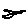
Label: bird